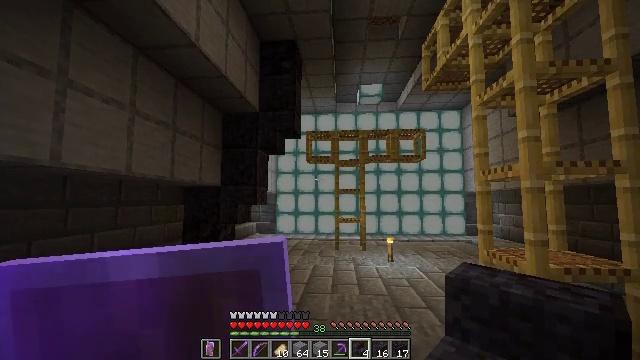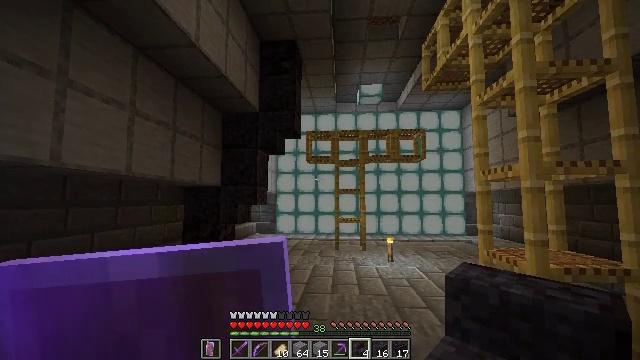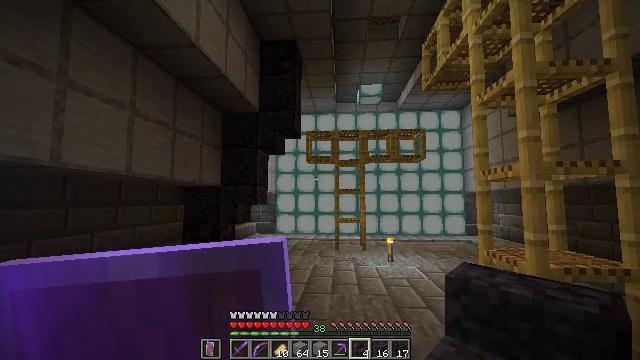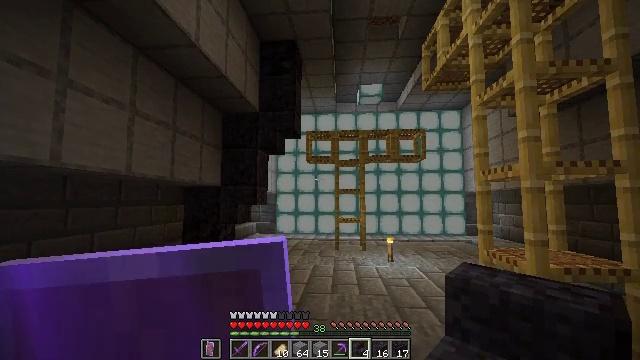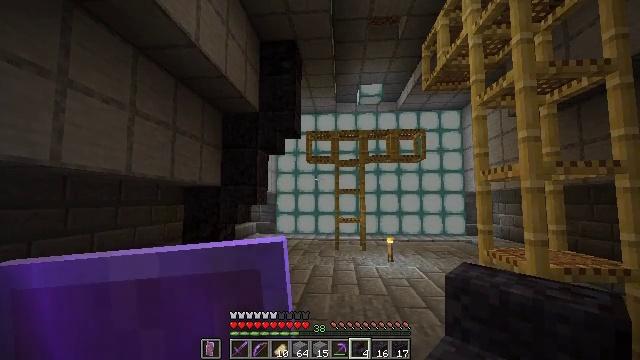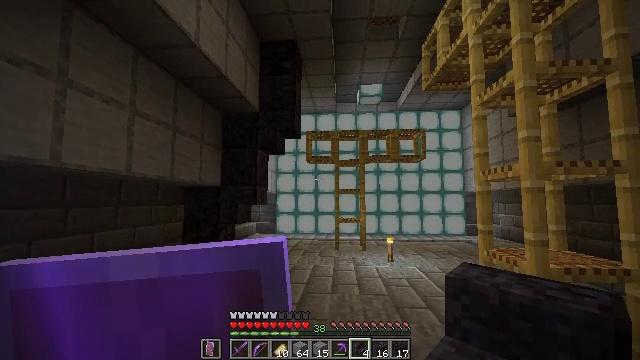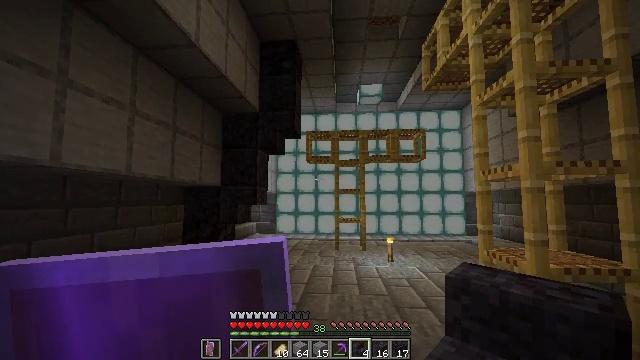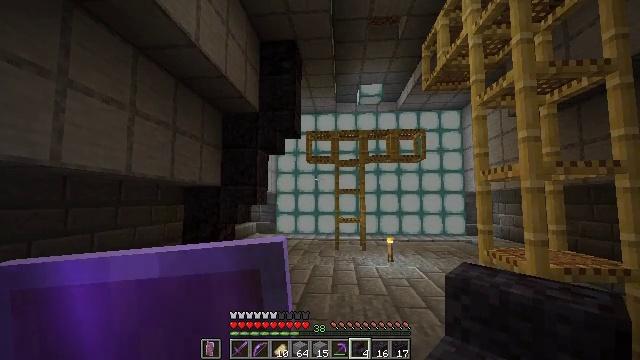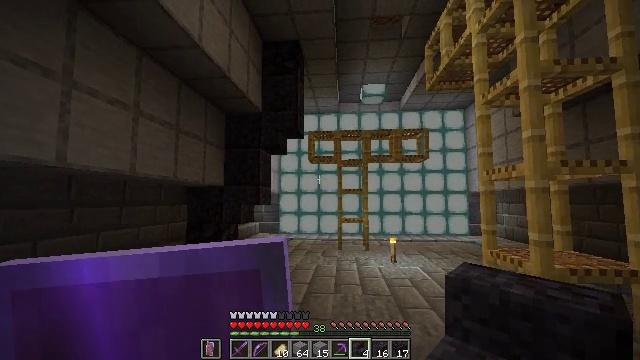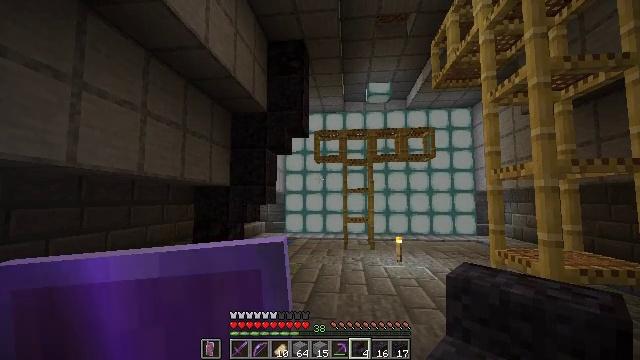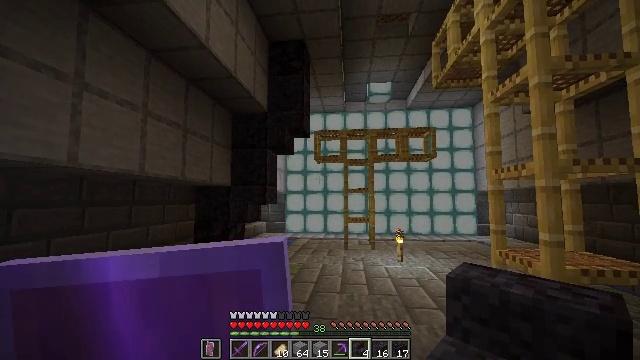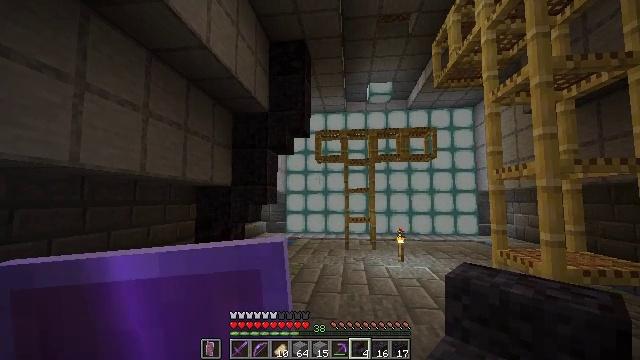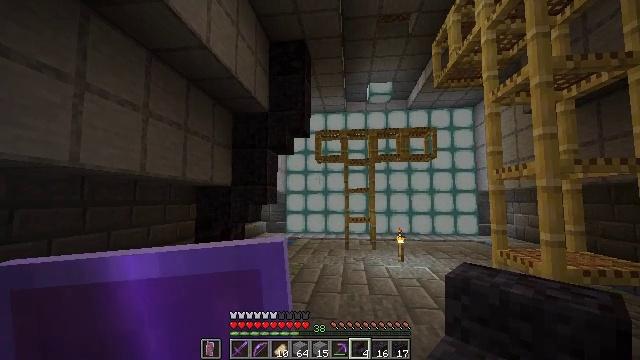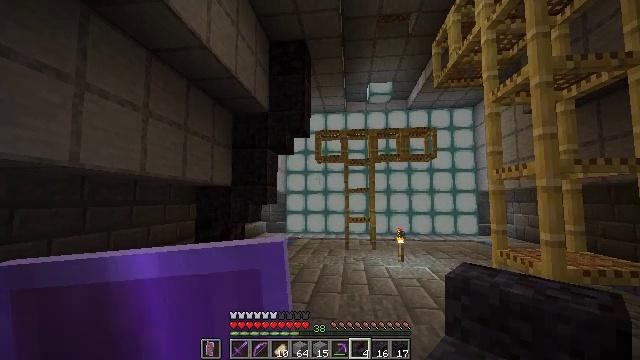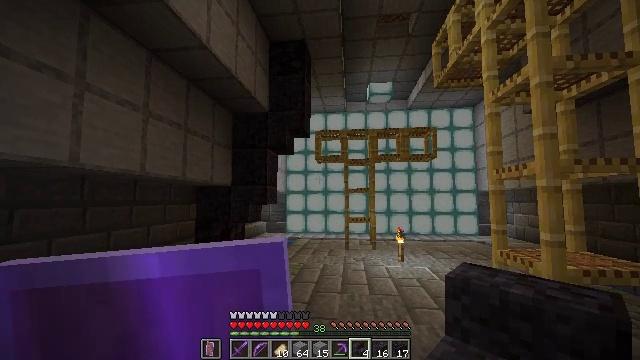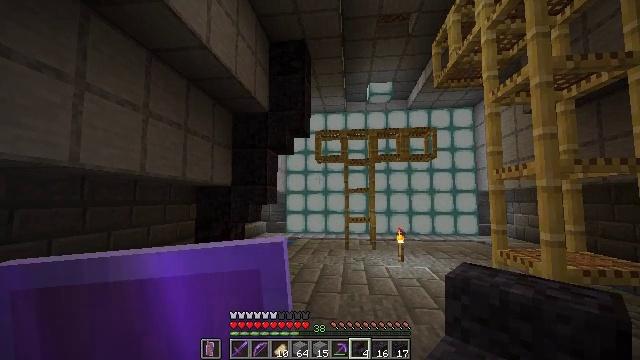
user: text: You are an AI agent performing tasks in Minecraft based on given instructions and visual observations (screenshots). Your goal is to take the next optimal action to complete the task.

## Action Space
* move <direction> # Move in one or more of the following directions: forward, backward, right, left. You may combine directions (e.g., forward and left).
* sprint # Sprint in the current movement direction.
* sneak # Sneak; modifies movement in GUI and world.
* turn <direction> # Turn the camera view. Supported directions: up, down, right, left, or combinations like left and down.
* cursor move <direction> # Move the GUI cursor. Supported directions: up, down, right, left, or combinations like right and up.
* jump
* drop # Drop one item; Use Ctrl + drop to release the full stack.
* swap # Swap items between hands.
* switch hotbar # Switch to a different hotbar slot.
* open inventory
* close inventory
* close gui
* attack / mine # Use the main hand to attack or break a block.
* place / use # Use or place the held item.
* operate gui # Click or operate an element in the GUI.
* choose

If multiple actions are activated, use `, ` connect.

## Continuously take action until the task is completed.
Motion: motion action
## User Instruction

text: Recycle polished blackstone from builds.
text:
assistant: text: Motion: no_op
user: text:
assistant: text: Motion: no_op
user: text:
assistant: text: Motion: no_op
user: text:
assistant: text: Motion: no_op
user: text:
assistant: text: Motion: no_op
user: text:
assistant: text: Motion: no_op
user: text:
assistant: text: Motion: no_op
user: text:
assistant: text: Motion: no_op
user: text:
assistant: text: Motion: turn left
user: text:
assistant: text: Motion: no_op
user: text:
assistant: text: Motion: no_op
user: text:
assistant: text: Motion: no_op
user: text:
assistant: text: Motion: no_op
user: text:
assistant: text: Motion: no_op
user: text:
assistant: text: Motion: no_op
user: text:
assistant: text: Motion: no_op
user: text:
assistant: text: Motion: no_op
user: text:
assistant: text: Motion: no_op
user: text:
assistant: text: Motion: no_op
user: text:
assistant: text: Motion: no_op
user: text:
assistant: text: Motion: no_op
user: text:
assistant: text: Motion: no_op
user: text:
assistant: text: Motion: no_op
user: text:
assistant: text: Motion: no_op
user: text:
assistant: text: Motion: no_op
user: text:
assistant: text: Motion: no_op
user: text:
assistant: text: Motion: no_op
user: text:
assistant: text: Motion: no_op
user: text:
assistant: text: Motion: no_op
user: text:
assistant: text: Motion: no_op